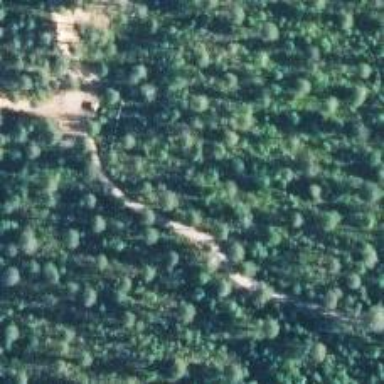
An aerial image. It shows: Path with excellent visibility for trail.